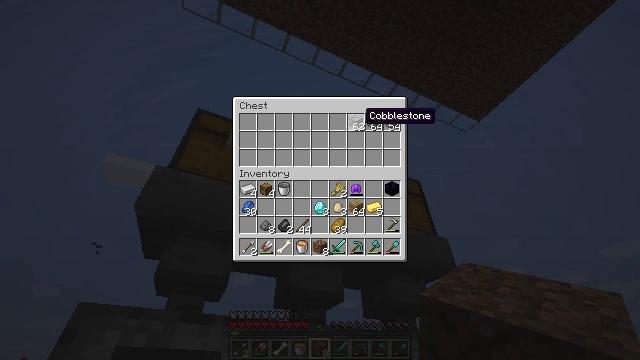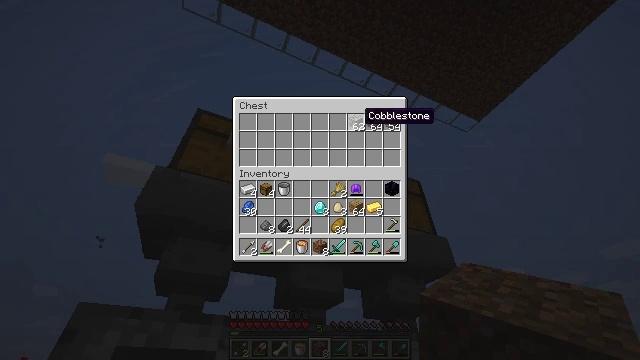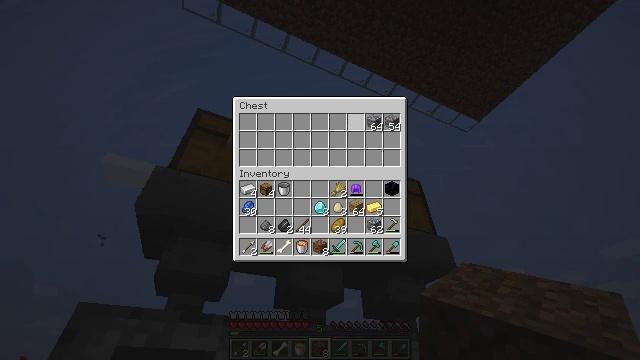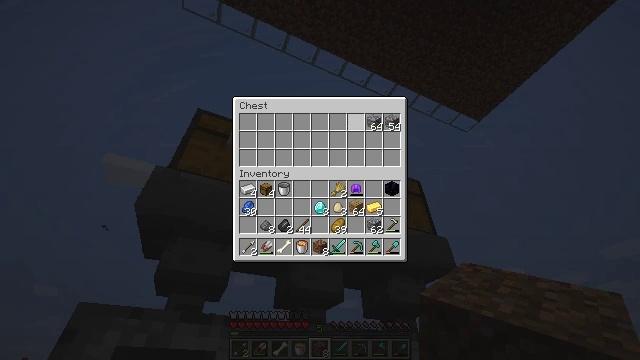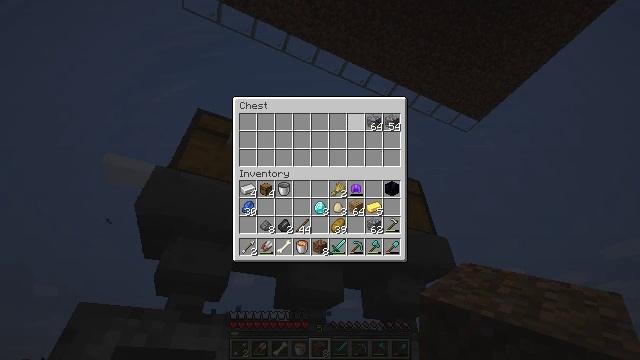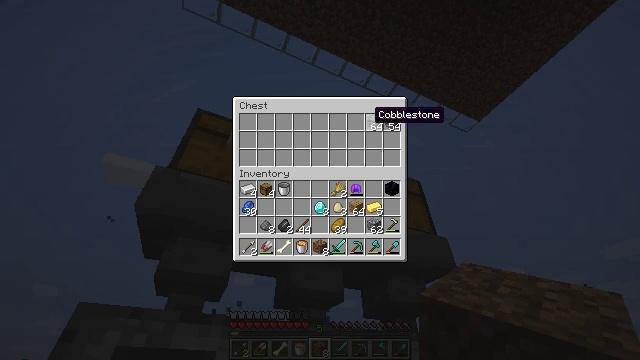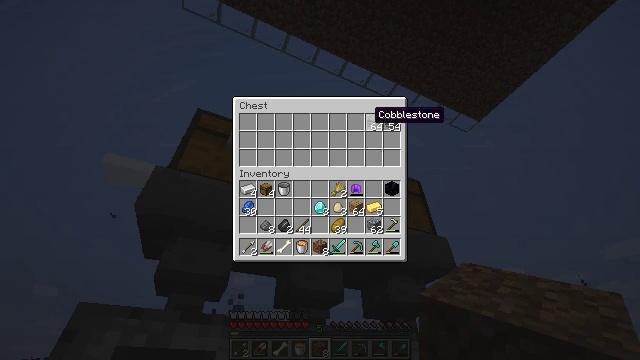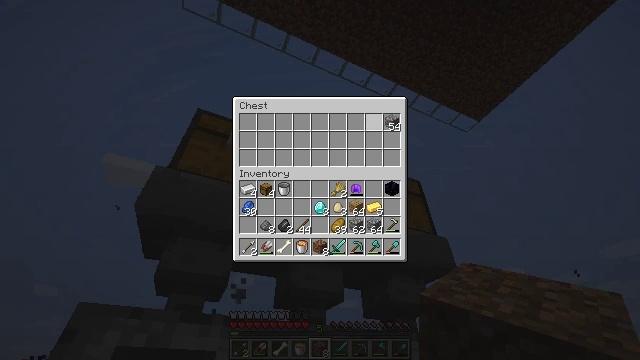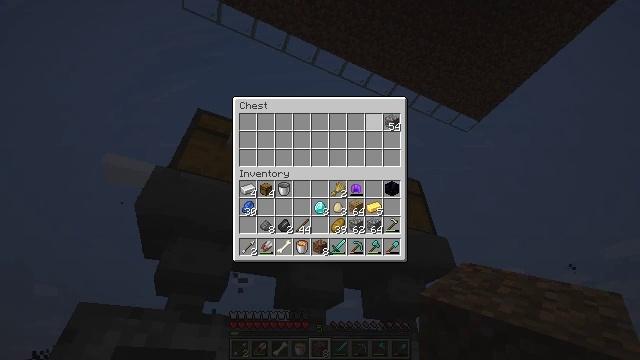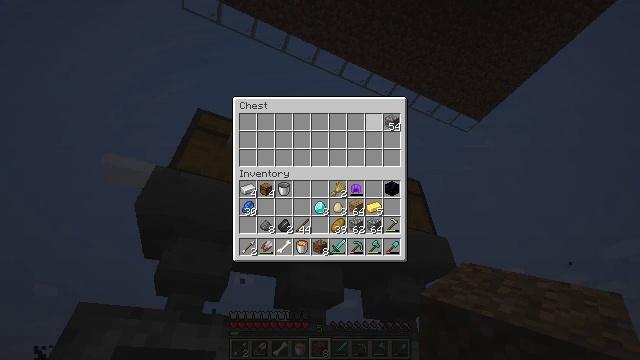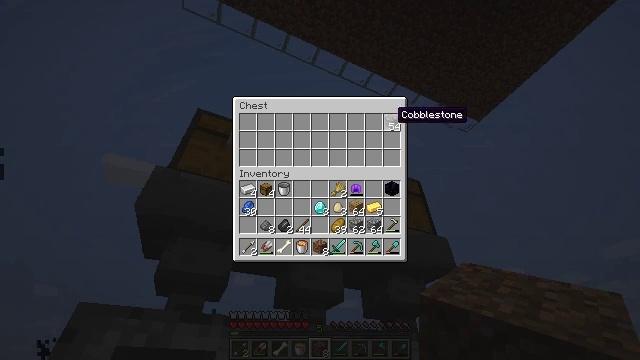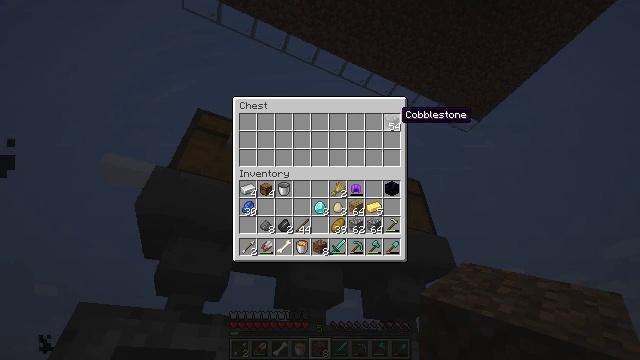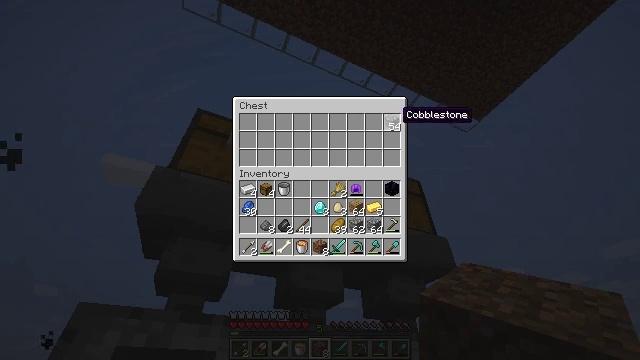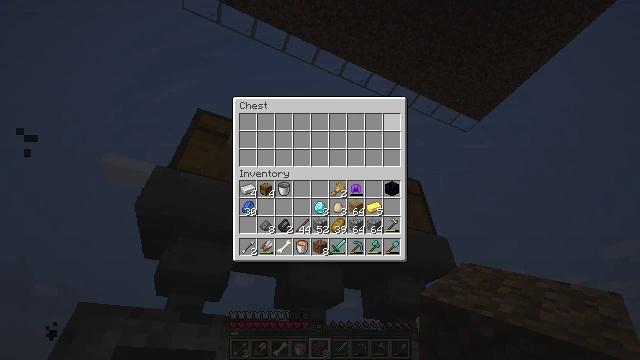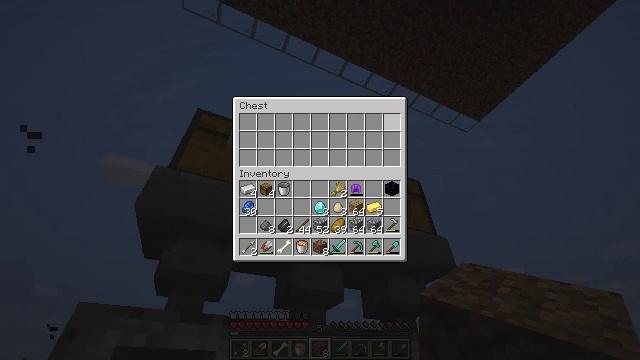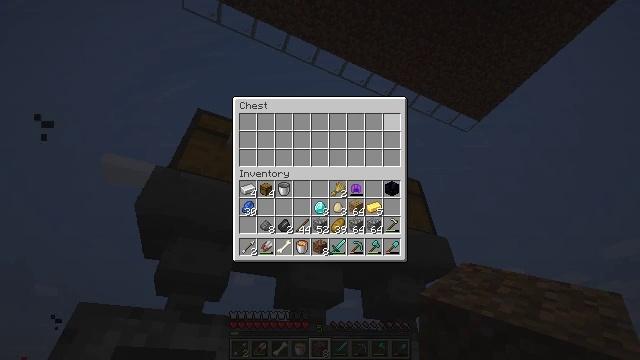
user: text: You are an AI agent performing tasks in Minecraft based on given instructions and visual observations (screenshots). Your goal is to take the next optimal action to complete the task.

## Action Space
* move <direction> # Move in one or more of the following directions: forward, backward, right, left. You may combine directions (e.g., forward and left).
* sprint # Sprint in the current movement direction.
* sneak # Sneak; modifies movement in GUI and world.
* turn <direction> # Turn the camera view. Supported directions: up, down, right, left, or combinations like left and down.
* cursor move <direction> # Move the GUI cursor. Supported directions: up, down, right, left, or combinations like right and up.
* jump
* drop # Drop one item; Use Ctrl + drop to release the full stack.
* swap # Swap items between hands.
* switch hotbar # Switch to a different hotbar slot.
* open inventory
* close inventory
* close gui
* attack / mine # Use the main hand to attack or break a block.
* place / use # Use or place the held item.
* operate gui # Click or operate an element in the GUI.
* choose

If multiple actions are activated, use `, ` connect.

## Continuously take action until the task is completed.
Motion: motion action
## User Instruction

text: Place redstone dust in the crafting table to make a redstone block.
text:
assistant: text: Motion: sneak
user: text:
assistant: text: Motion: sneak, operate gui
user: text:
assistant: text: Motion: sneak, operate gui
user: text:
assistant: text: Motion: sneak, operate gui
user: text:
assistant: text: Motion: sneak
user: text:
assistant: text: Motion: sneak
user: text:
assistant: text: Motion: sneak, operate gui
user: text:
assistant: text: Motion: sneak, operate gui
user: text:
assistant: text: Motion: sneak, cursor move right, operate gui
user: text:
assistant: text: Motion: sneak, cursor move right
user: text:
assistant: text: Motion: sneak
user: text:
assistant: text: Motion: sneak
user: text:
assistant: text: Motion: sneak, operate gui
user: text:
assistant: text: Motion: sneak, operate gui
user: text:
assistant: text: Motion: sneak, operate gui
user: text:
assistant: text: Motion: sneak
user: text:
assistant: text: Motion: sneak
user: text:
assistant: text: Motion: sneak
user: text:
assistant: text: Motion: no_op
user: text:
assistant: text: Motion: no_op
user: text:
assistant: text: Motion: no_op
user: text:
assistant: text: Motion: no_op
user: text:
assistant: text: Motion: no_op
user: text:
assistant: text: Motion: no_op
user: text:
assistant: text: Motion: close gui
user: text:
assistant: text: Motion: turn left
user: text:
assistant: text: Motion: turn left and down
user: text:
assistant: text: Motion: turn left
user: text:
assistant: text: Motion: turn left
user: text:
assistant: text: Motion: no_op